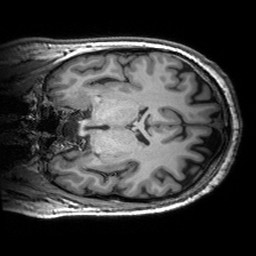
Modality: T1w
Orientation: coronal
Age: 30
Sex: male
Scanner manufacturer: siemens
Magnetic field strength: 3 T
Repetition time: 2.53 s
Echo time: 0.00299 s